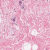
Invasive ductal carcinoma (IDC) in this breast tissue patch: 0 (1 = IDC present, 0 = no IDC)